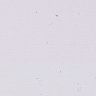
Metastatic tissue present: no